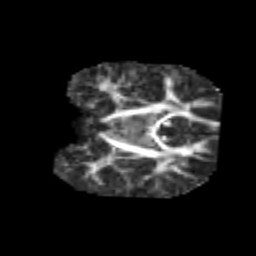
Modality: FA
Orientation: coronal
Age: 6
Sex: male
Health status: healthy